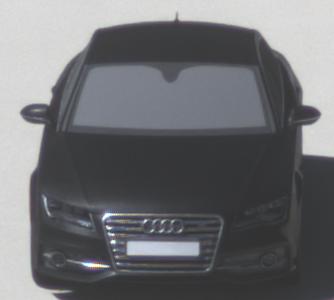
Make: Audi
Model: S7 Sportback cod
Detailed model: S7 (4G) Sportback
Model produced from: 2012/06
Model produced until: 2014/05
Doors: 5
Color: black
Road condition: dry road
Daytime: midday
Contrast: high contrast